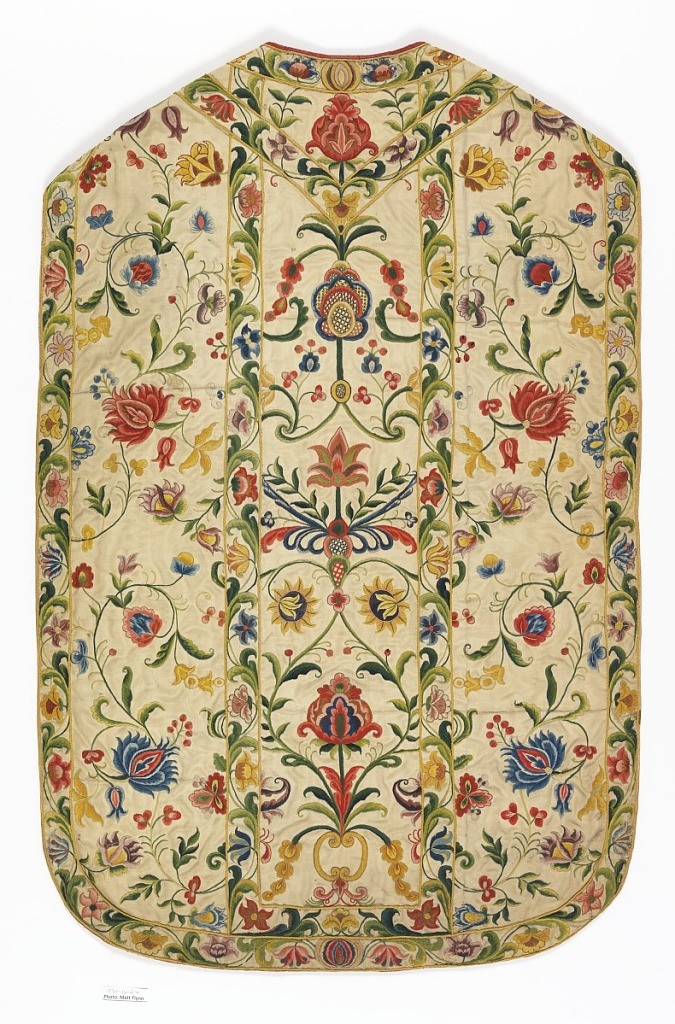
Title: Vestments
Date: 19th century
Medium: wool on wool; lined with glazed linen Technique: embroidered on plain weave
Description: White wool plain cloth ground embroidered in design of floral serpentines with polychrome wools. Lined with glazed pink linen.